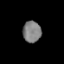
Tissue: lung
Cell type: Endothelial cells
Senescence score: 0.6555
Nuclear area (px): 381
Mean DAPI intensity: 127.066